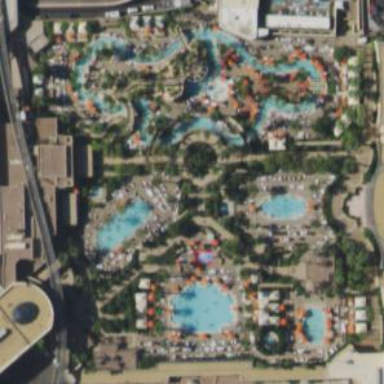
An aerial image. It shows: Water park.